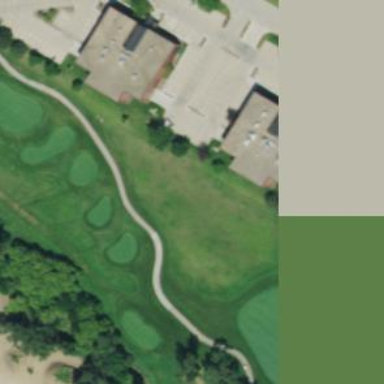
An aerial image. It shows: Rough area on grassy golf course.